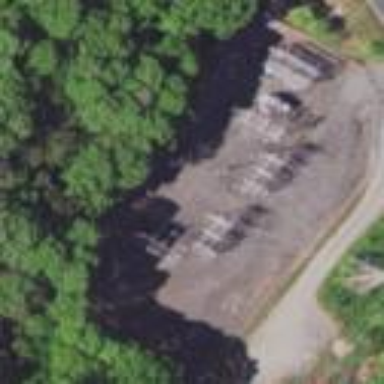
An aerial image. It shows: Distribution level power substation surrounded by fence.